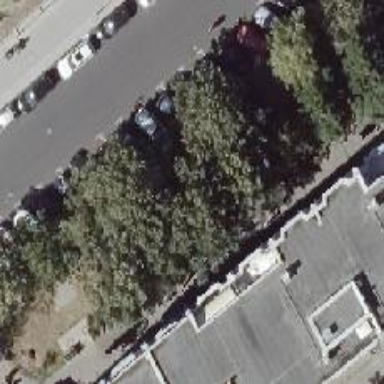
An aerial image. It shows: Beautiful avenue lined with deciduous broadleaved trees.